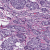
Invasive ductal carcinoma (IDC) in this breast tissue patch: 1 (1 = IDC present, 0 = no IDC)